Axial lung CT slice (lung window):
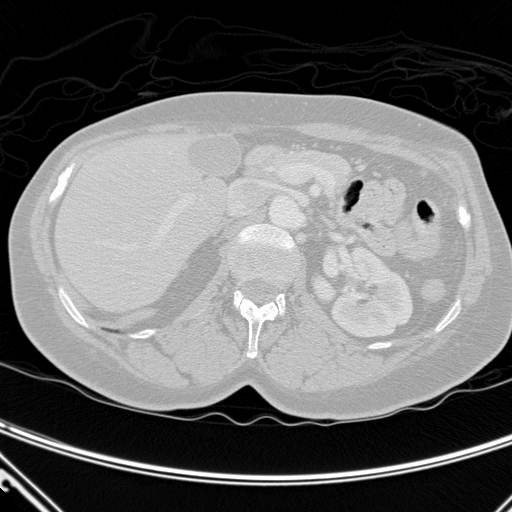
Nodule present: no